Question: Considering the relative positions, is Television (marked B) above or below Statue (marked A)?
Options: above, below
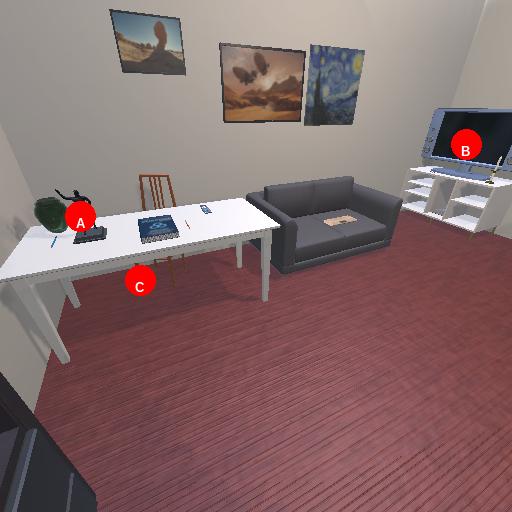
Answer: above